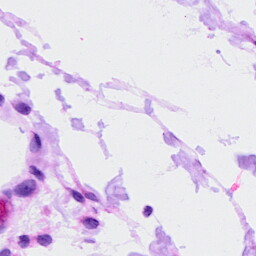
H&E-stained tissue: Ovarian